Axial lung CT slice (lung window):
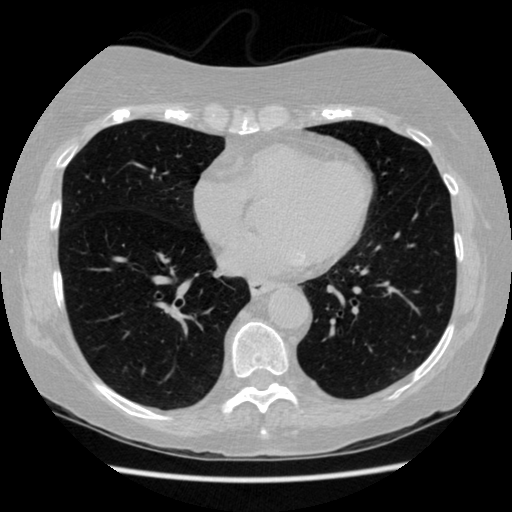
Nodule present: no